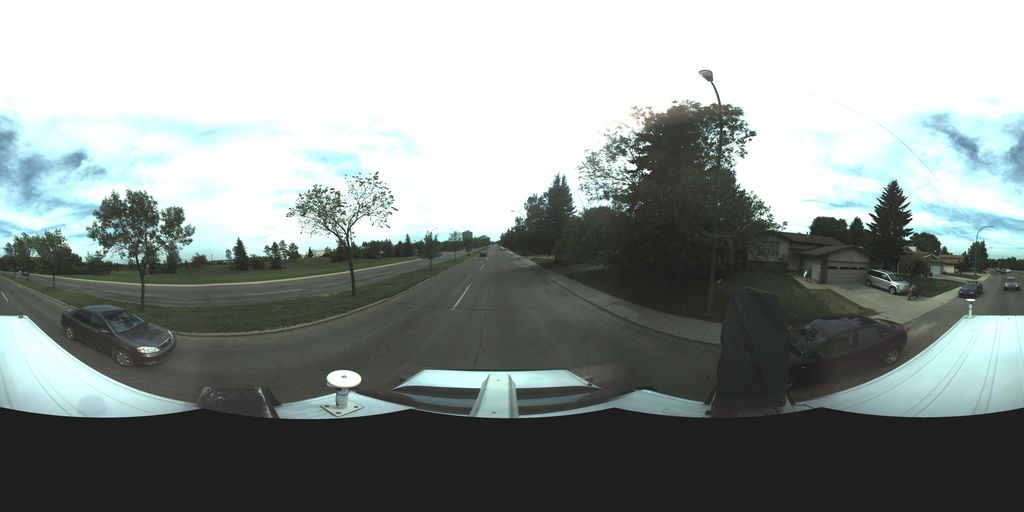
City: saskatoon